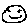
Label: smiley face